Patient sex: F
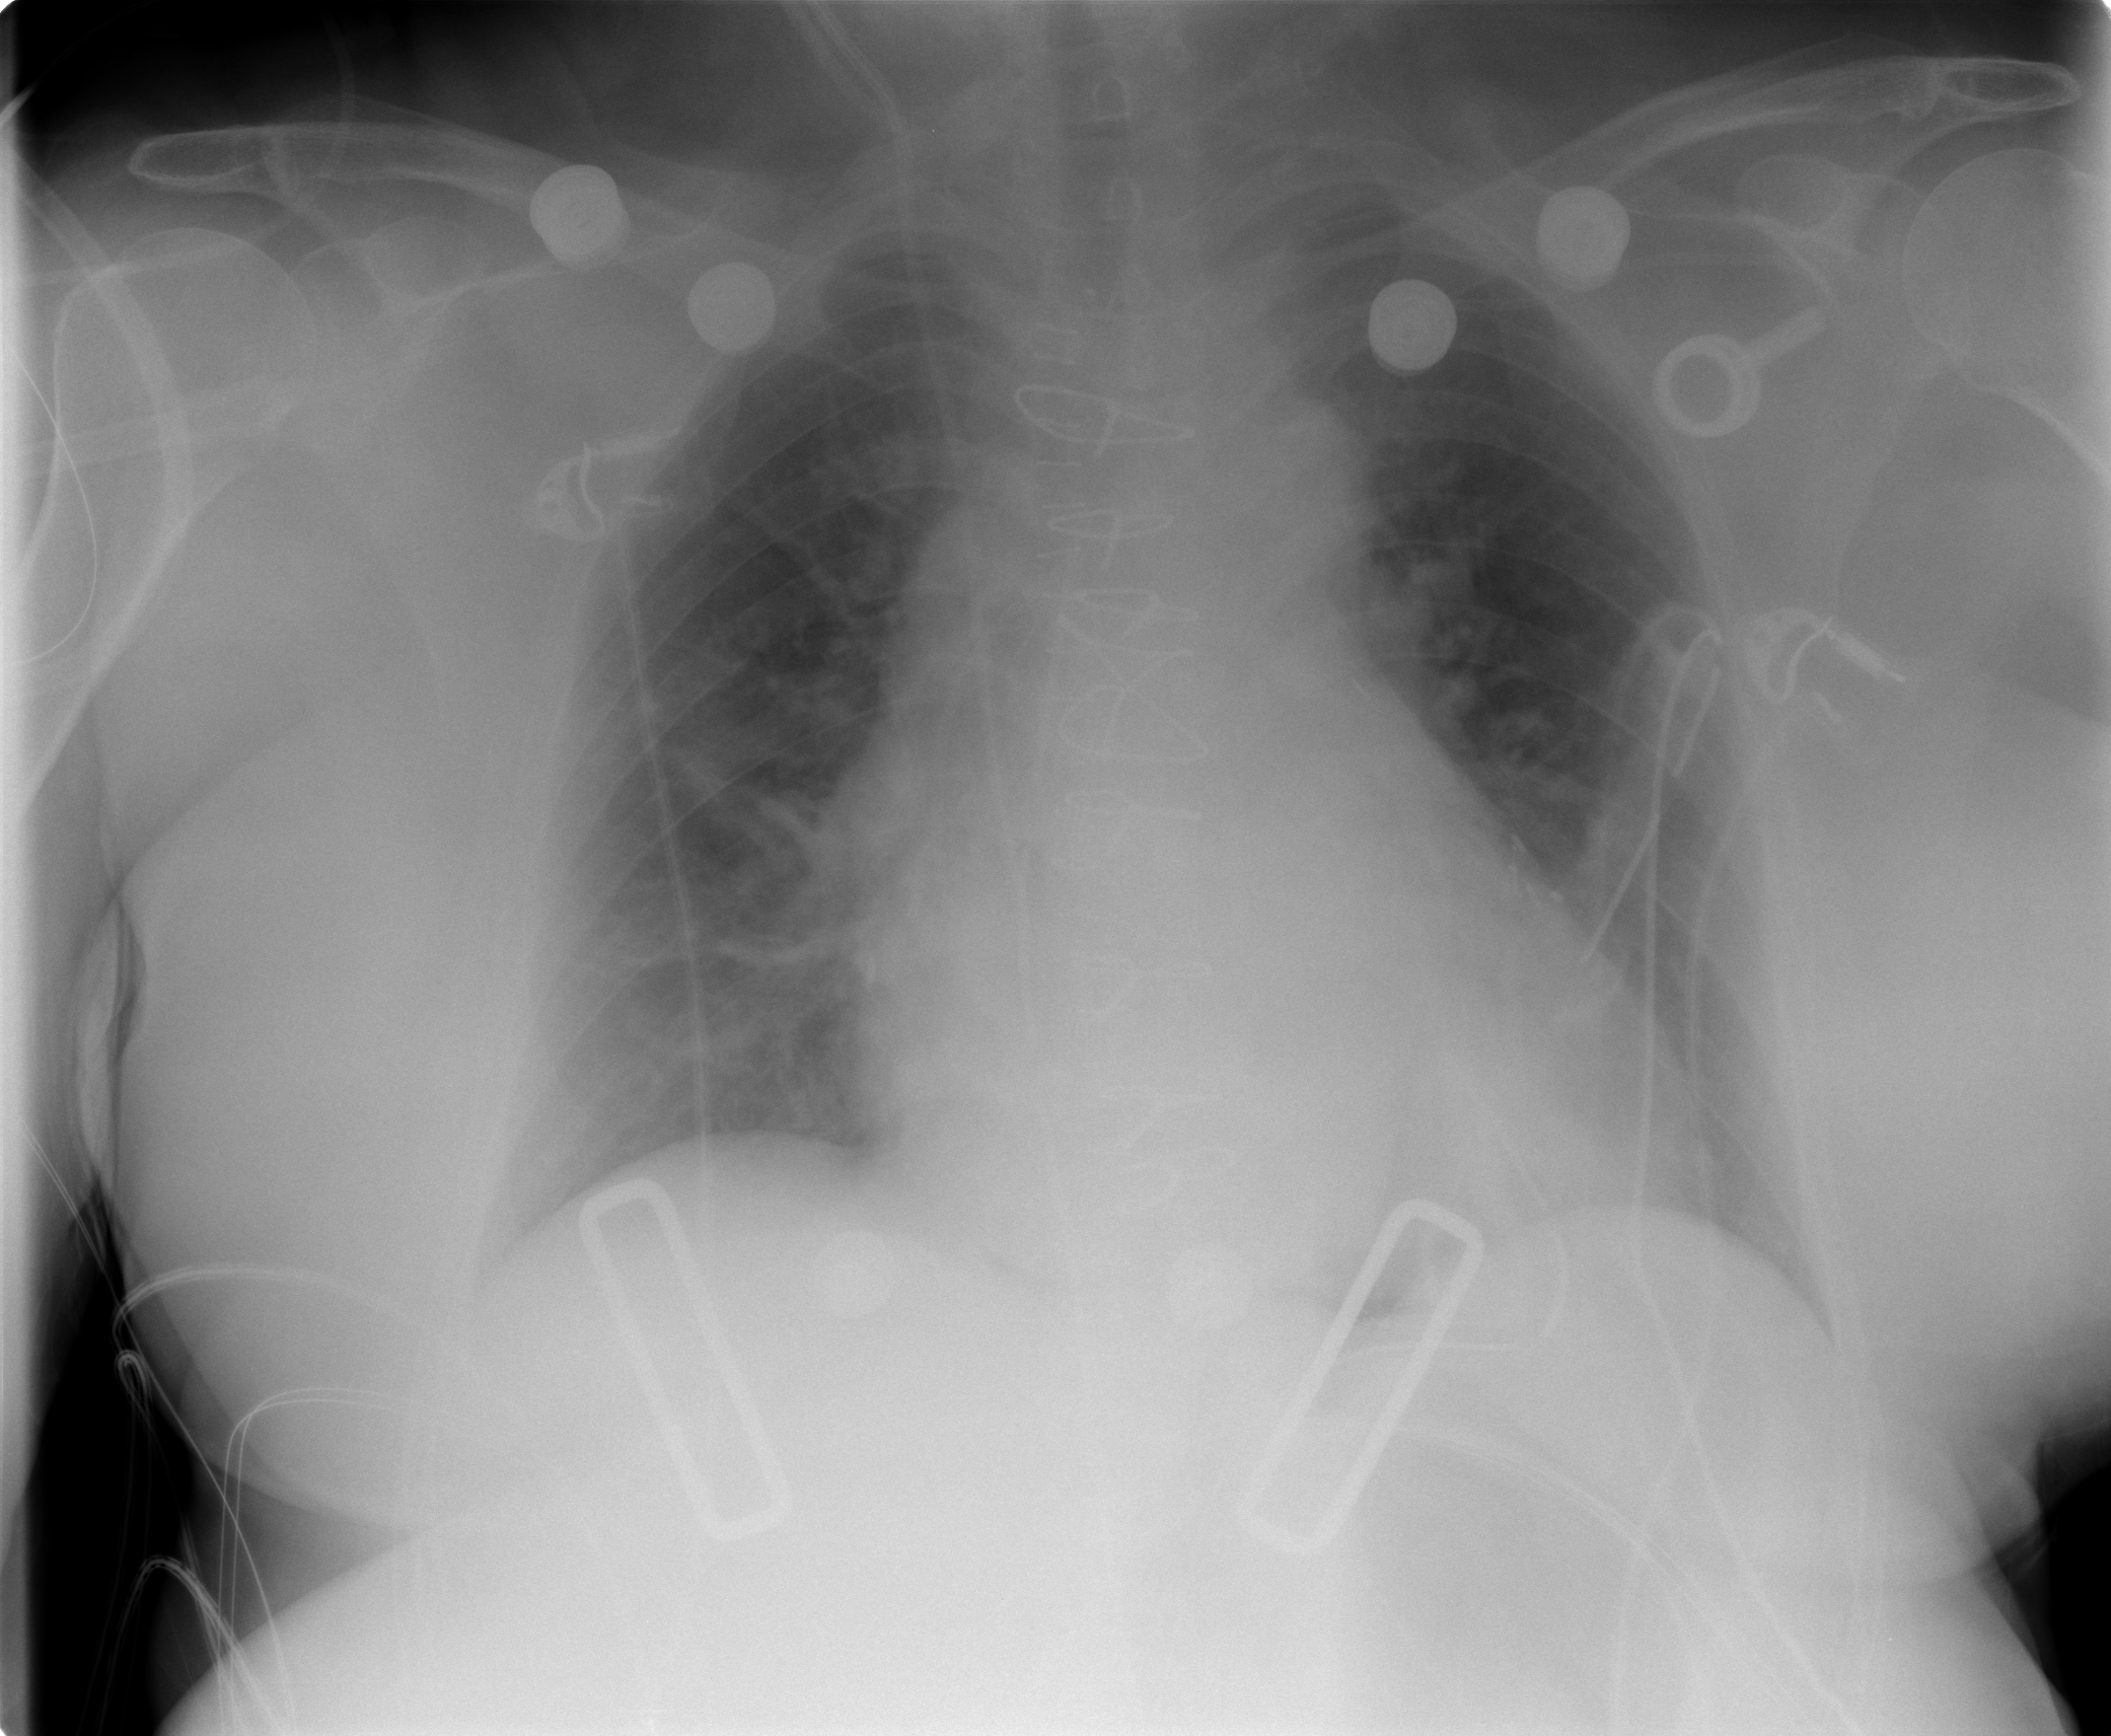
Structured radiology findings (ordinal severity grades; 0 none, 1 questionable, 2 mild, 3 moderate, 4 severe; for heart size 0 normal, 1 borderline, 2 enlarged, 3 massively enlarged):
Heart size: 1
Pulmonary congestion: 0
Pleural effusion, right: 0
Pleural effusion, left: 0
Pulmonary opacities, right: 0
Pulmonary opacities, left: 0
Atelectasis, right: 2
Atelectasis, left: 0